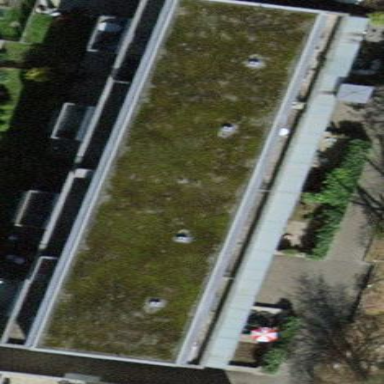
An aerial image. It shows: Building with flat roof.